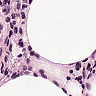
Metastatic tissue present: no